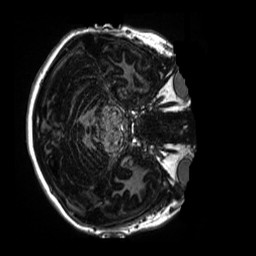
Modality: MP2RAGE
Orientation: axial
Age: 11
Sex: female
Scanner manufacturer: siemens
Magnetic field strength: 3 T
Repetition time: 4 s
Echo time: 0.00303 s